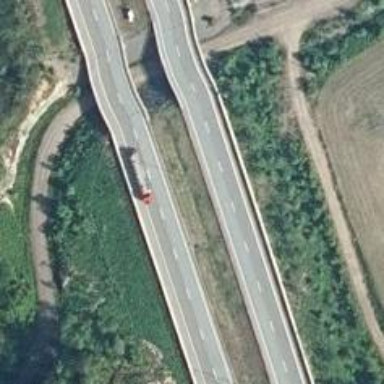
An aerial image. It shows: Asphalt bridge on motorway.